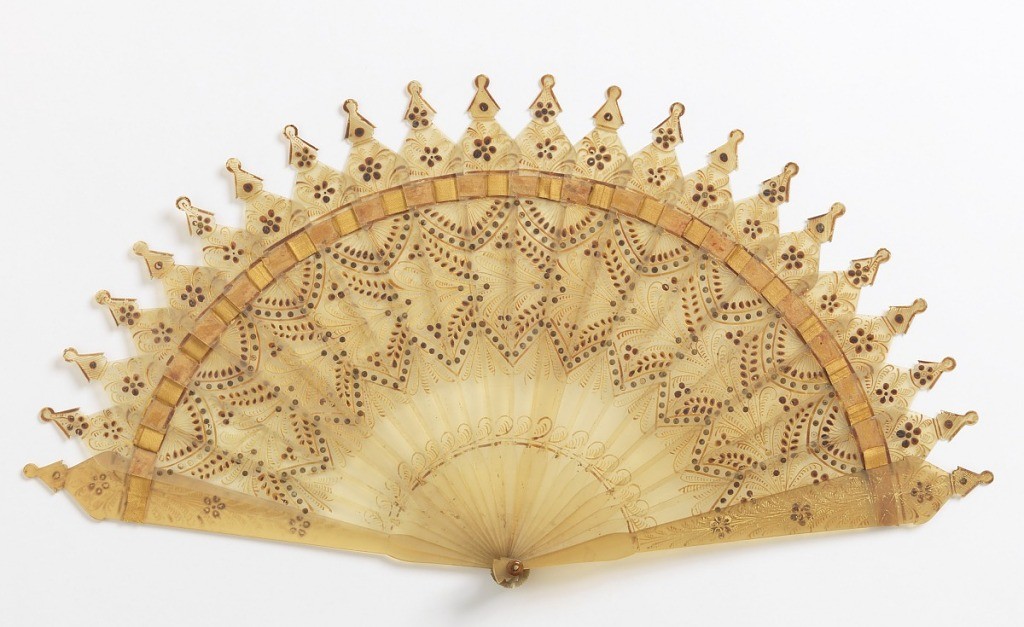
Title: Brisé fan
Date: early 19th century
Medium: Gilded horn sticks with steel piqués, silk ribbon
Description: Brisé fan. Blond horn decorated on obverse with gold painting of floral, fern, wheat and feather motifs. Sticks connected by gold-colored ribbon. Steel piqués arranged in scalloped band below ribbon.